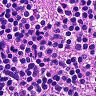
Metastatic tissue present: no